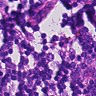
Metastatic tissue present: no